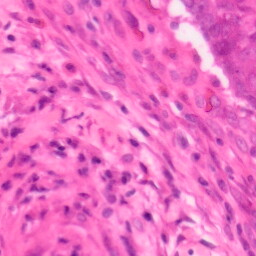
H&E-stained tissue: Colon